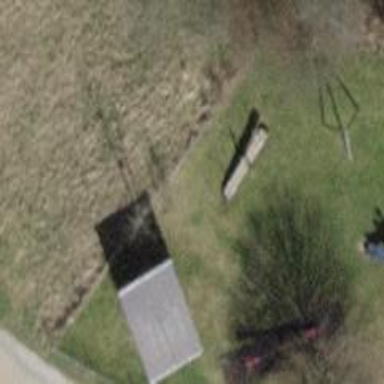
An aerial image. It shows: Playground featuring seesaw.